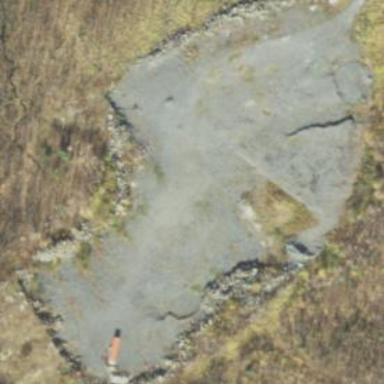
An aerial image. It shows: Quarry area.